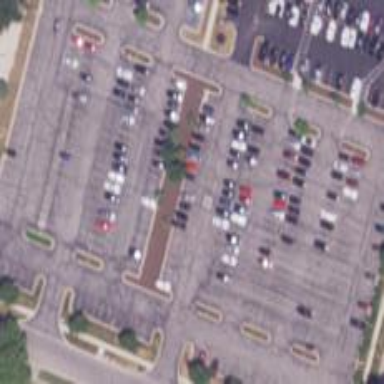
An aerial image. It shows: Parking aisle designated as service road.